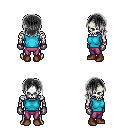
a pixel art fantasy rpg character, male body template, skeleton, teal sleeveless shirt, magenta pants, gray long bangs hairstyle, metal gloves, brown shoes, four views (front, back, left, right), 2x2 character sprite sheet, small pixel art, hard edges, no anti-aliasing